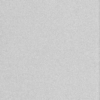
Label: dusty